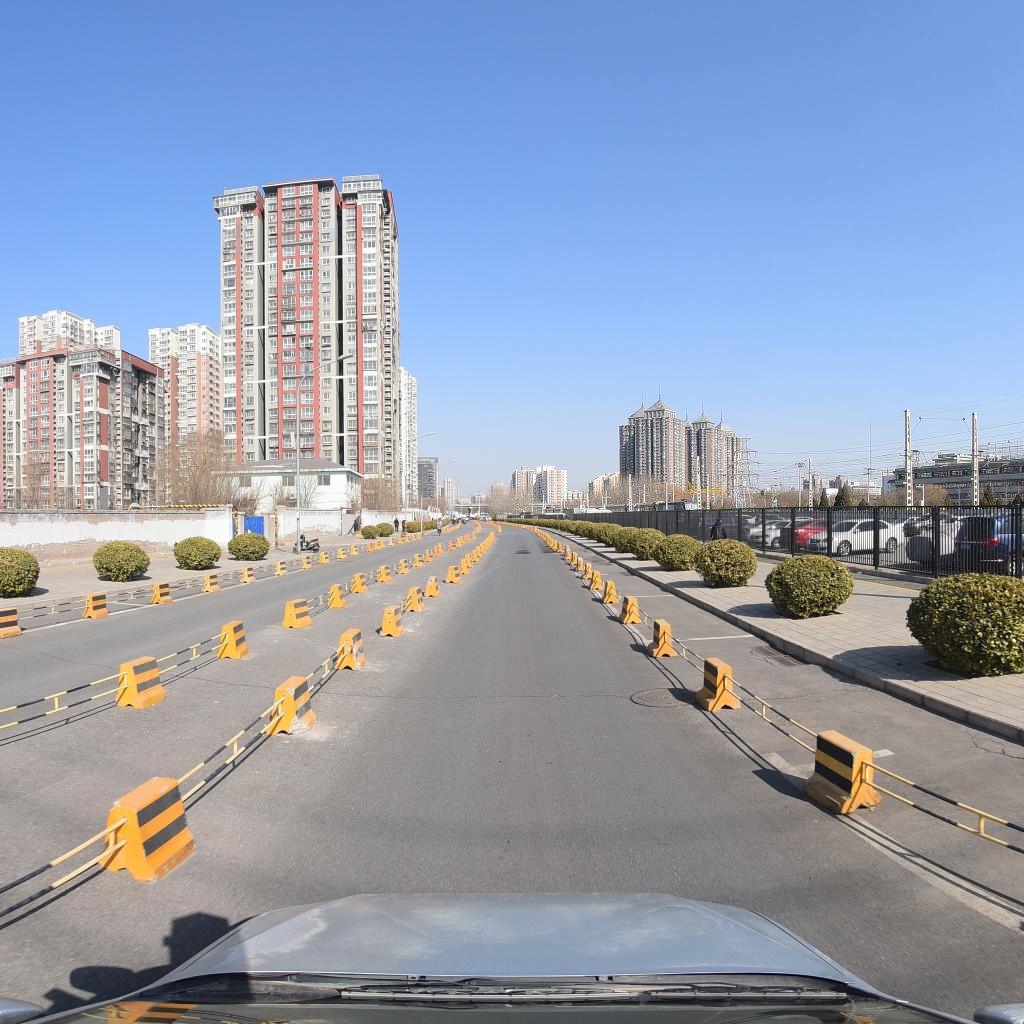
Region: Fengtai
Road damage annotations: transverse crack, transverse crack, transverse crack, transverse crack, manhole cover